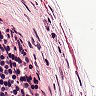
Metastatic tissue present: no